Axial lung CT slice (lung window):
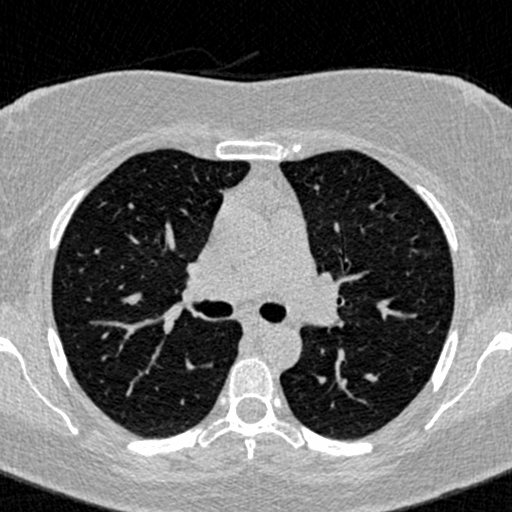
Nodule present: no